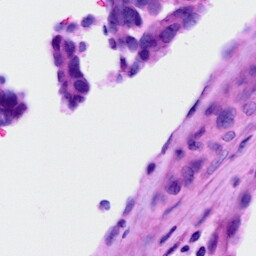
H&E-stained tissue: Ovarian